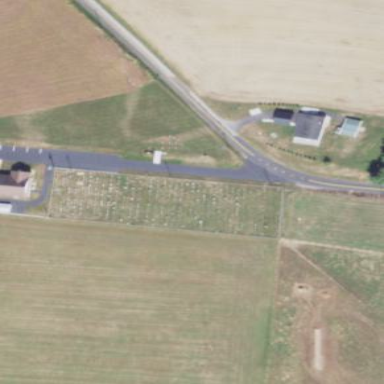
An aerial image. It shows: Cemetery.